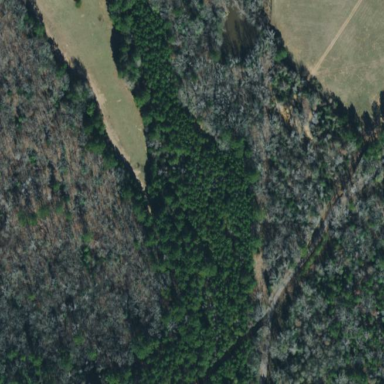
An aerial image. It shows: Evergreen forest with needle-leaved trees.